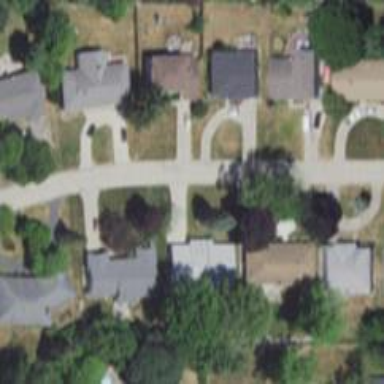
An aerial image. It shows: Driveway.